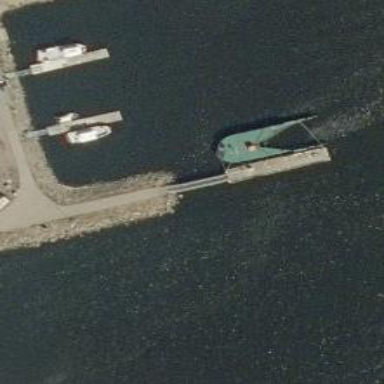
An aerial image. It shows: Man-made pier.